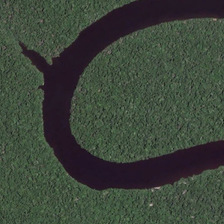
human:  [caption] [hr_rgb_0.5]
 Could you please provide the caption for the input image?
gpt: many green trees are in two sides of a curved black river .

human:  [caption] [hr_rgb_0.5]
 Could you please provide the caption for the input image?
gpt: many green trees are in two sides of a curved black river .

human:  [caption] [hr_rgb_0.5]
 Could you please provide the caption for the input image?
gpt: many green trees are in two sides of a curved black river .

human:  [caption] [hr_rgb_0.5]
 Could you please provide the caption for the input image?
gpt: many green trees are in two sides of a curved black river .

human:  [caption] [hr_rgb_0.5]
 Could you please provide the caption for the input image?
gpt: many green trees are in two sides of a curved black river .